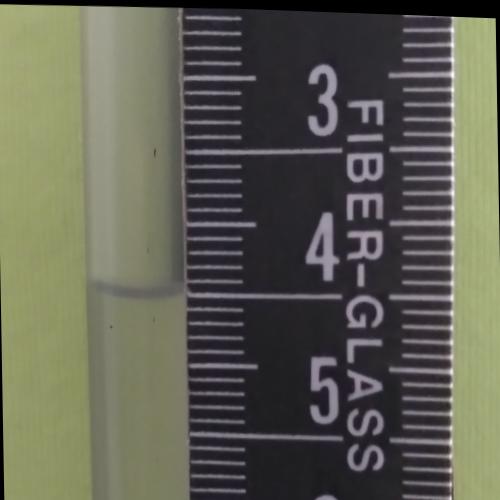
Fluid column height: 4.5 cm